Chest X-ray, AP view. Patient: 72 years old, sex F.
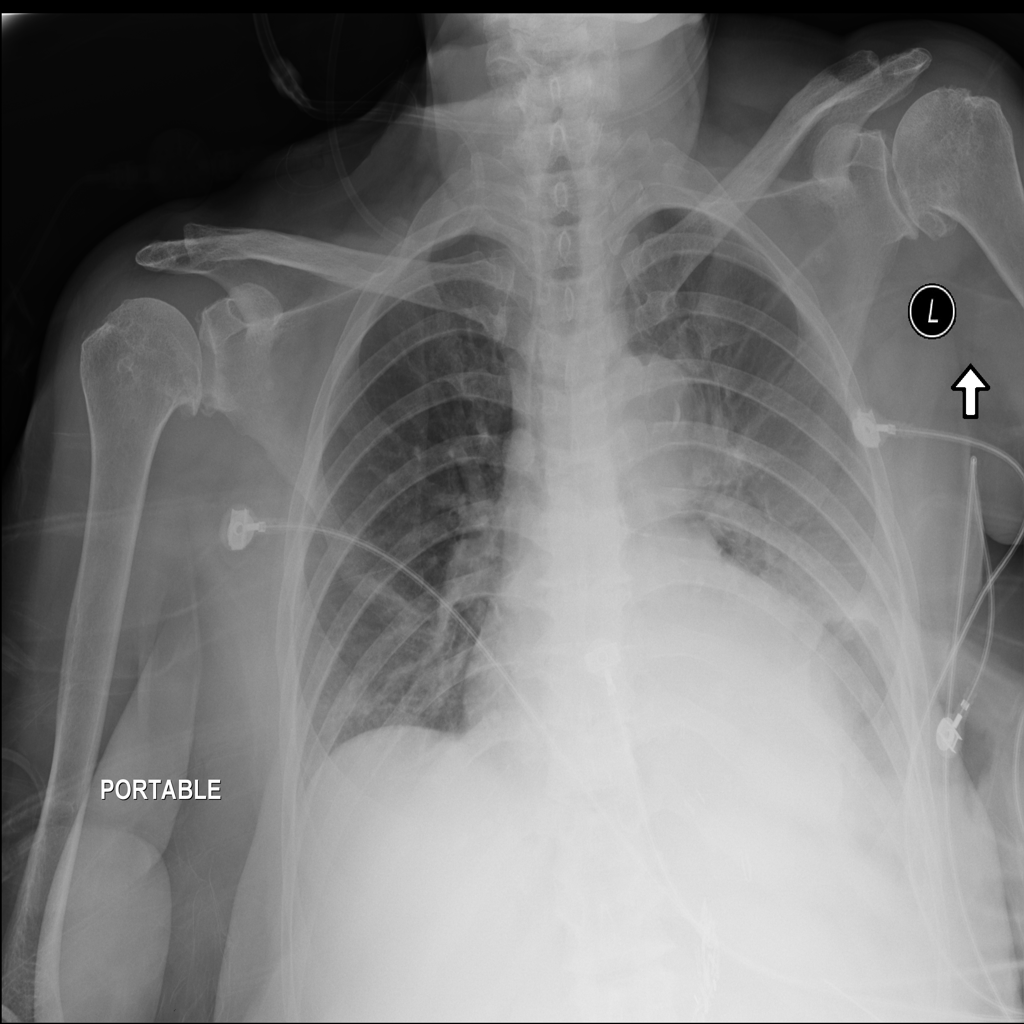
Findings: Atelectasis